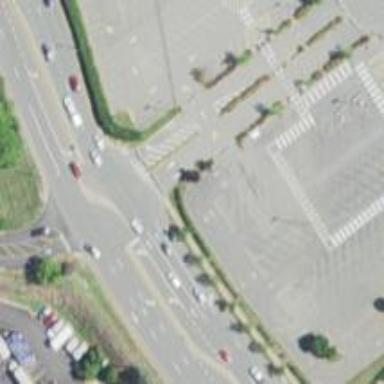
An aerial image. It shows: Marked crossing on footway.